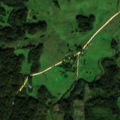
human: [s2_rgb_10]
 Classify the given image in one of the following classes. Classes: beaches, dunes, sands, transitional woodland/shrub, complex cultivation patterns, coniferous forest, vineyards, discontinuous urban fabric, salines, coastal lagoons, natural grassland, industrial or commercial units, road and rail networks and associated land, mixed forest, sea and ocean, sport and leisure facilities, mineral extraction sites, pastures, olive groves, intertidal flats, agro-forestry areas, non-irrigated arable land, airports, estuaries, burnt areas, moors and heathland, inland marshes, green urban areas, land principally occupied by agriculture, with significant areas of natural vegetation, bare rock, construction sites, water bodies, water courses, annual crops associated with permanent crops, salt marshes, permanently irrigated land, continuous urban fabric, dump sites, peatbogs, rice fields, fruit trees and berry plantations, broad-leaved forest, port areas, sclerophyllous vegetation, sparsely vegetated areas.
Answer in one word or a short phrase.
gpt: pastures, land principally occupied by agriculture, with significant areas of natural vegetation, coniferous forest, mixed forest